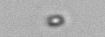
Label: nanoplankton_mix